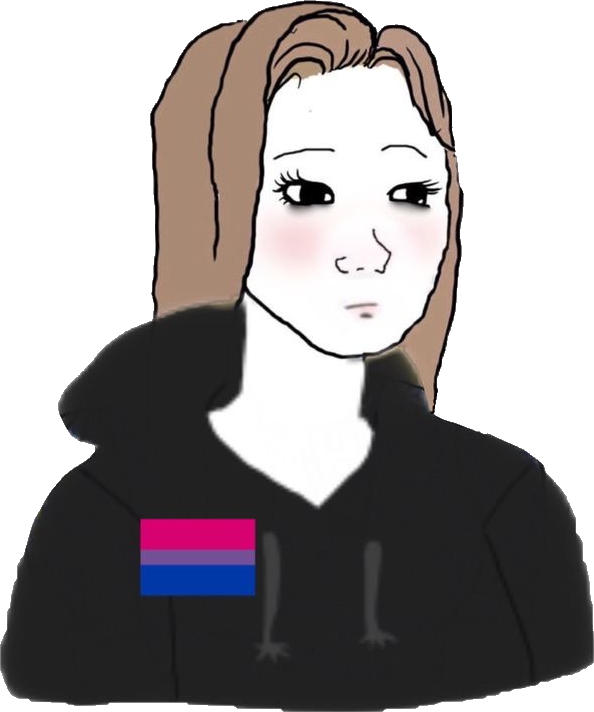
Label: 5_Trad_Wife